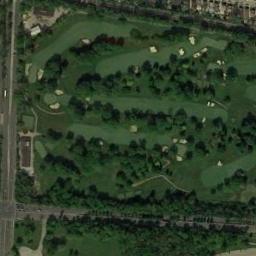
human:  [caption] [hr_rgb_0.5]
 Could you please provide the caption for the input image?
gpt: There are many sand pits and paths, A few lakes and many linear trees on the large green lawn in the golf course with many neatly arranged buildings and two roads next to the golf course .

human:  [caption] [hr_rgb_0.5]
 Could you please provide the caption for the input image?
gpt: There are more than a dozen bunkers and winding paths in this area .

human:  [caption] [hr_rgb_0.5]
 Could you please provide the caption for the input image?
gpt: There are several roads beside the golf course .

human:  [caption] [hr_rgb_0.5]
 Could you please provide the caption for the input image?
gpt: The golf course has some fairways, Barrier trees and sandpits and two freeways go through the golf course .

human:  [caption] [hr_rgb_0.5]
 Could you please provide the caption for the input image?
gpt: There are many rows of trees and some bunkers on the golf course .